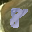
Label: 8